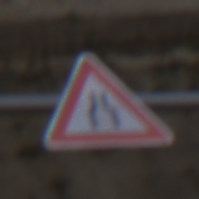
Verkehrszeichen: VerengteFahrbahn
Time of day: MorningAfternoon
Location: Outdoor (Suburban)
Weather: PartlyCloudy
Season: NotSpecified
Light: Natural